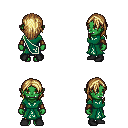
a pixel art fantasy rpg character, female body template, orc, green skin, sash dress, gold greaves, blonde long hairstyle, cloth bracers, black shoes, four views (front, back, left, right), 2x2 character sprite sheet, small pixel art, hard edges, no anti-aliasing